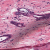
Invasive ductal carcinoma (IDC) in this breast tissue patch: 0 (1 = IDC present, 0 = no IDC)